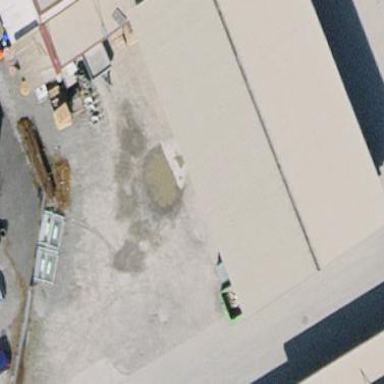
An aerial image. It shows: View of roof of building.